Field crop: maize
Growth stage: 1
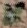
Species: chenopodium